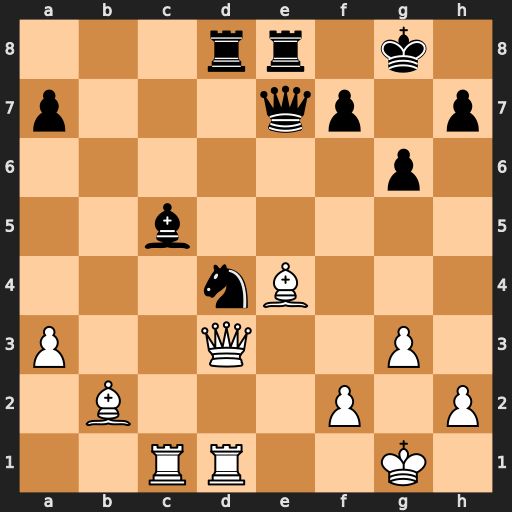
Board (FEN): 3rr1k1/p3qp1p/6p1/2b5/3nB3/P2Q2P1/1B3P1P/2RR2K1
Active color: w
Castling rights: -
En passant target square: -
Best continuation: Rxc5 Qxc5 Bxd4